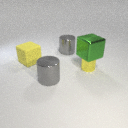
small yellow metal cylinder behind large gray metal cylinder